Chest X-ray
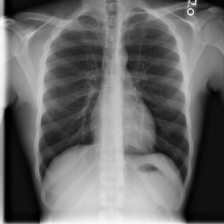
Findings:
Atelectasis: negative
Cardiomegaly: negative
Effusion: negative
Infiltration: negative
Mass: negative
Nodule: negative
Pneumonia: negative
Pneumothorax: negative
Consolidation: negative
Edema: negative
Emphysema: negative
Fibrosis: negative
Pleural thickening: negative
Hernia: negative